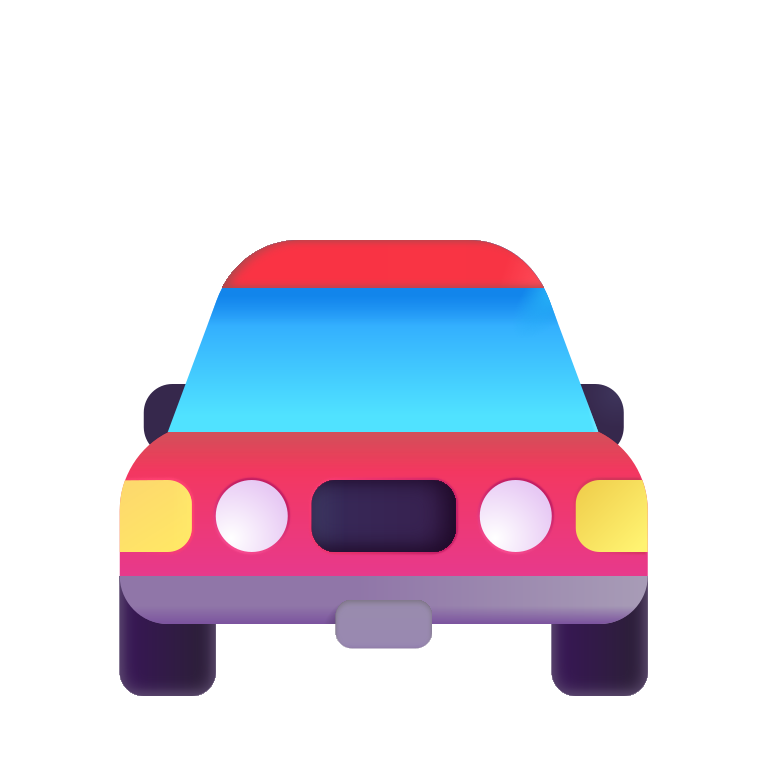
oncoming automobile color